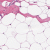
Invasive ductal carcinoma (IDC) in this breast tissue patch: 0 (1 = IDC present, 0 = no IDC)